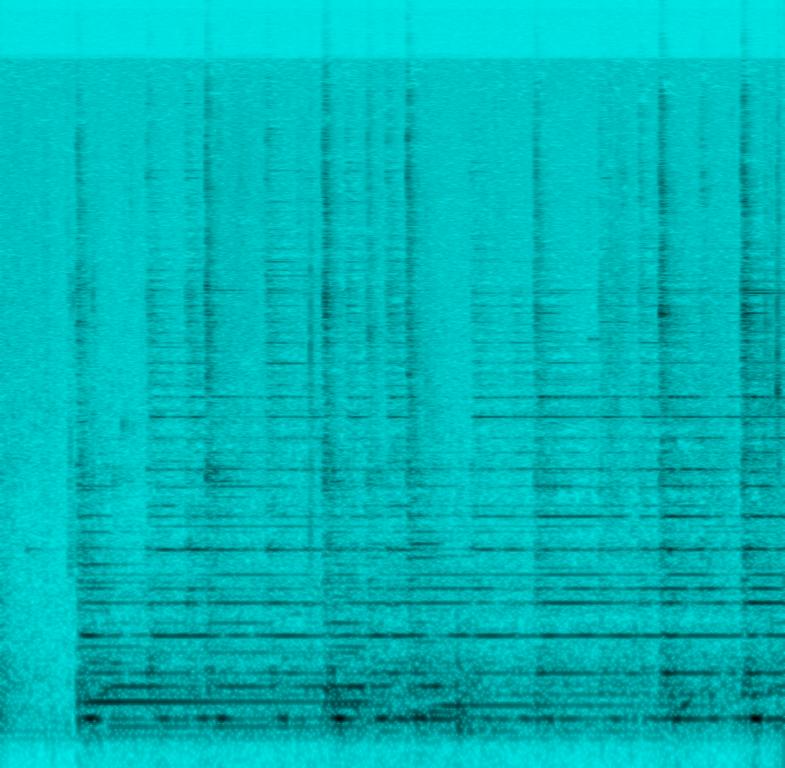
The low quality recording features a live performance of a country melody on an acoustic rhythm guitar. There are some camera shuttering and beeping sounds in the background.